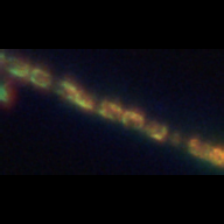
Taxon: Chaetoceros
Group: Diatoms